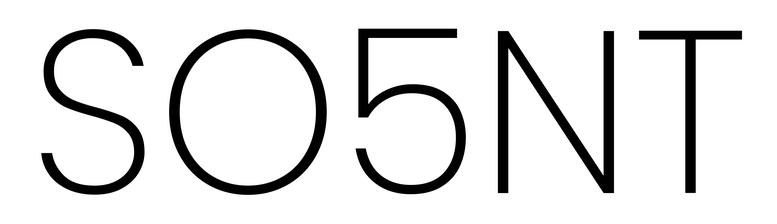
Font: Poppins-ExtraLight